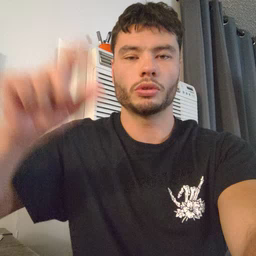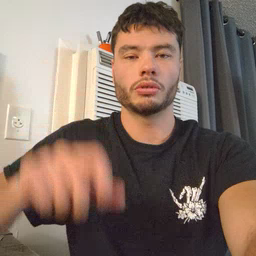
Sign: later